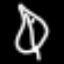
Label: leaf